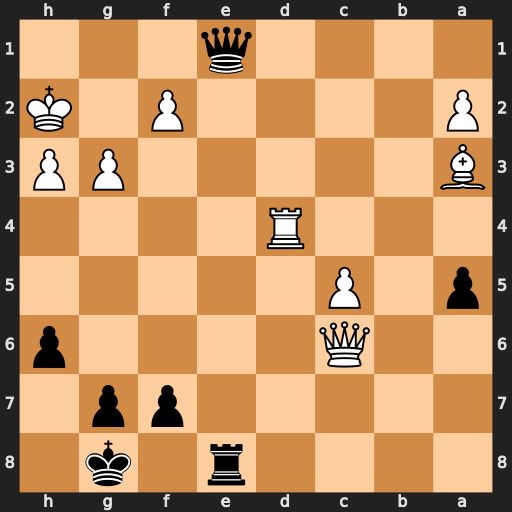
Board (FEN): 4r1k1/5pp1/2Q4p/p1P5/3R4/B5PP/P4P1K/4q3
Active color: b
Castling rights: -
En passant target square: -
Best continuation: Qxf2+ Qg2 Qxd4